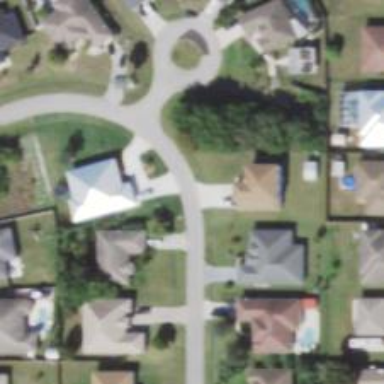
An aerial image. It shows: Residential road.